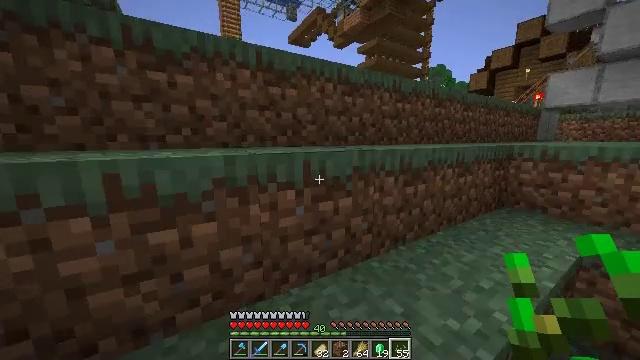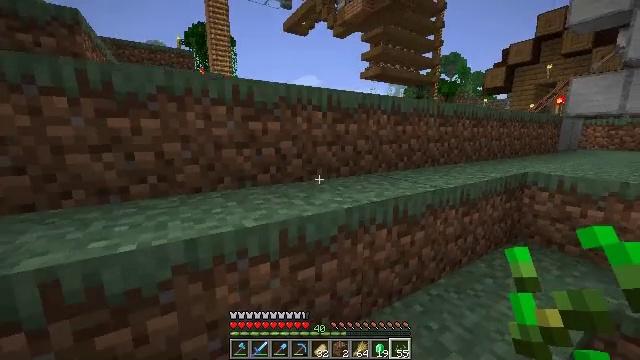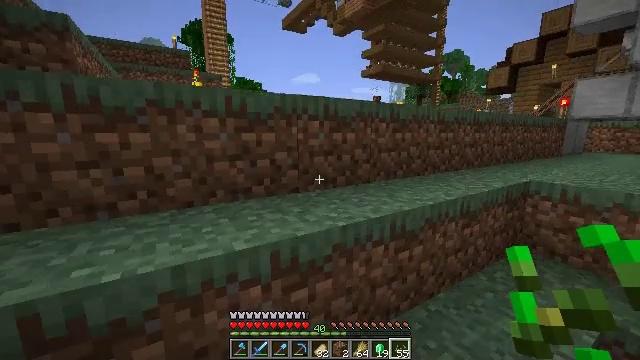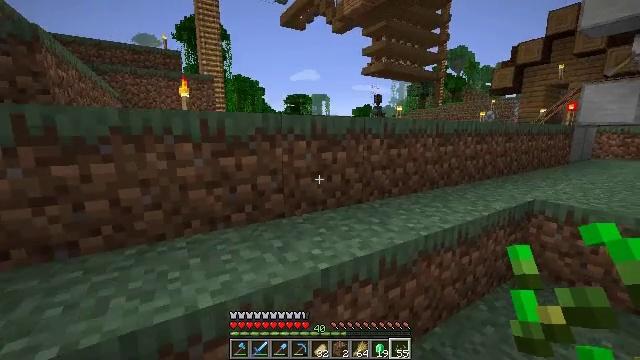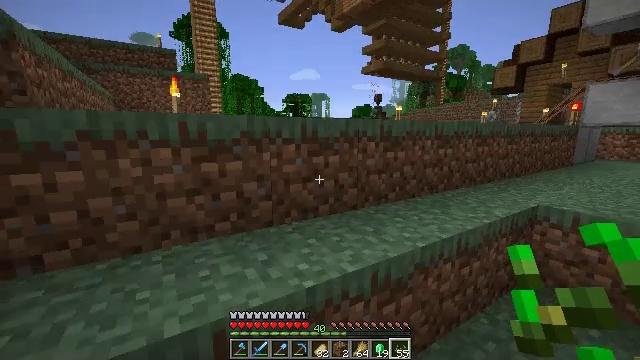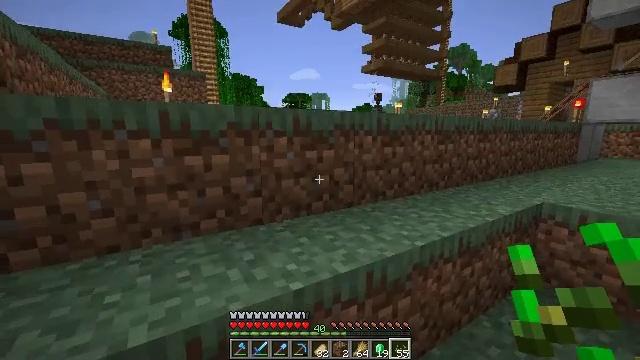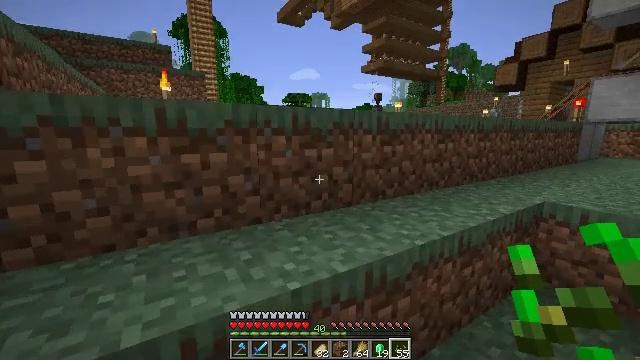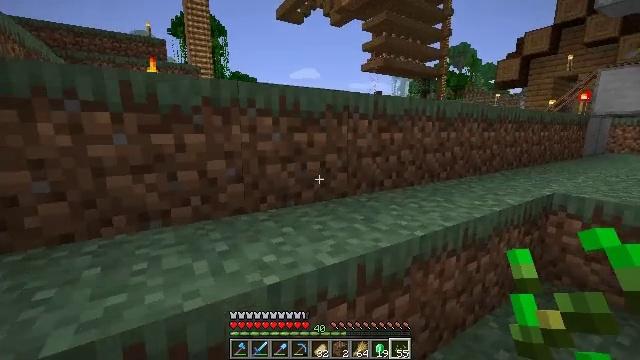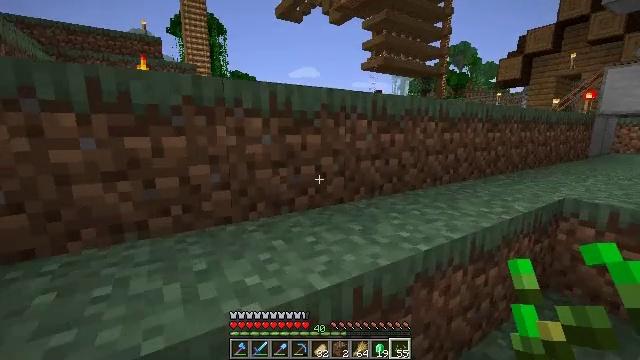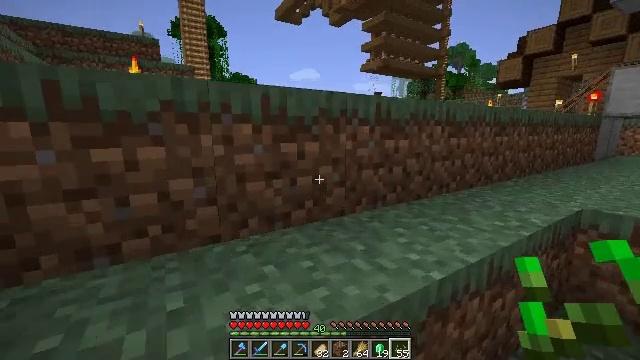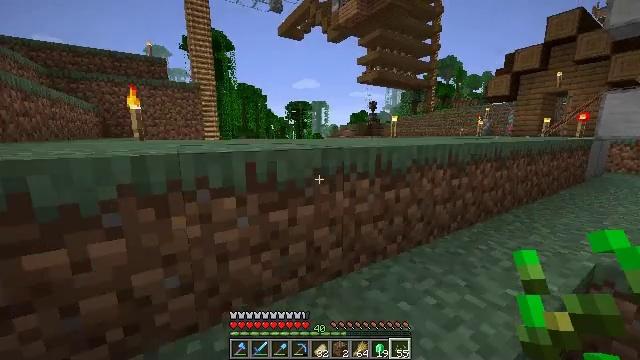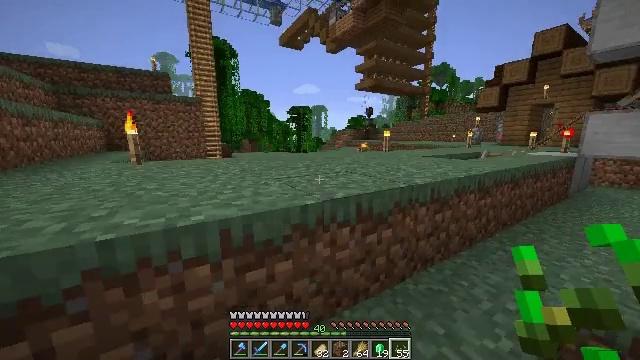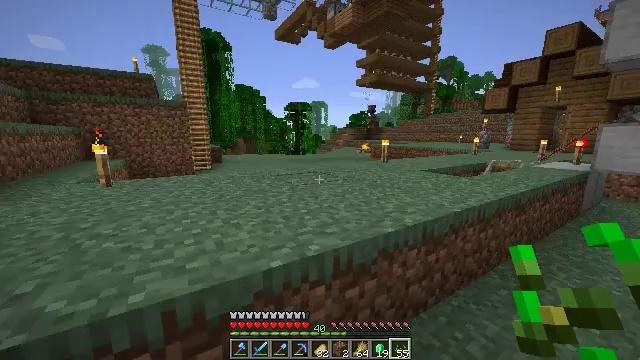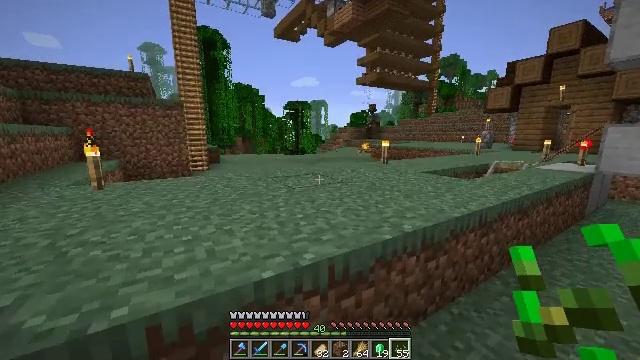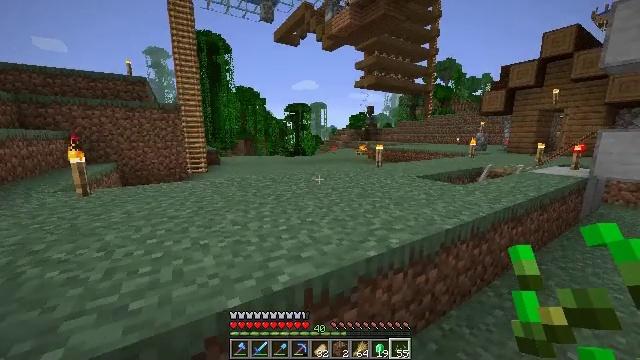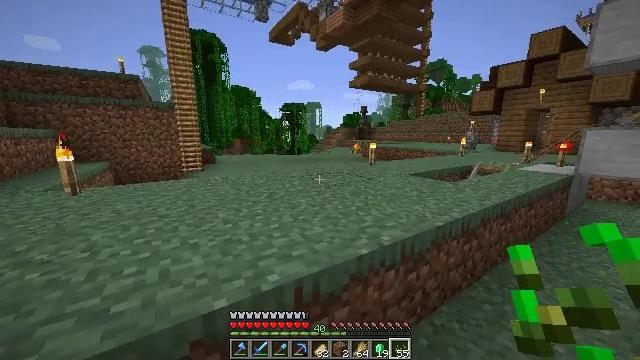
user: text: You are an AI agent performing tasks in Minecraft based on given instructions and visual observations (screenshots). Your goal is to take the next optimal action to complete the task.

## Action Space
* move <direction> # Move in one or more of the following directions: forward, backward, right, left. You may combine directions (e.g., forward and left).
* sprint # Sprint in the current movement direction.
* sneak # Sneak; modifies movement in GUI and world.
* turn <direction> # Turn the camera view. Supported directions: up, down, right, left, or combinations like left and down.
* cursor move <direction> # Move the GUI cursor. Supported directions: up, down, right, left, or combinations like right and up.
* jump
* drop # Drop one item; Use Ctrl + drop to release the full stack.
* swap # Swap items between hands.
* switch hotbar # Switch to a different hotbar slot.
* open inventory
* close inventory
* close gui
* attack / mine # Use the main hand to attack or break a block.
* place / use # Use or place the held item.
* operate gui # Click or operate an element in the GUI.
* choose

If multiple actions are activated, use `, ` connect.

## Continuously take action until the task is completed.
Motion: motion action
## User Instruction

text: Get a diamond hoe by crafting it.
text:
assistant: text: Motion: move forward, jump
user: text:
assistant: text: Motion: move forward, jump
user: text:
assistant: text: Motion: move forward, jump
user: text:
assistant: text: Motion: move forward, jump
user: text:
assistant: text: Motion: move forward, jump
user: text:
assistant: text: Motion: move forward, jump
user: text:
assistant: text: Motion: move forward, jump
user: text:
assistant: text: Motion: move forward, sprint, jump
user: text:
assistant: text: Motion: move forward, sprint, jump
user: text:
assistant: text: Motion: move forward, sprint, jump
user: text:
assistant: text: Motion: move forward, jump
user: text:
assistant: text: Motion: move forward, jump
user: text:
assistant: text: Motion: move forward, jump
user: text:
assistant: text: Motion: move forward, jump
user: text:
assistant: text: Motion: move forward, turn right, jump
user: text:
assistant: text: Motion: move forward, sprint, turn right, jump
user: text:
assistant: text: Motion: move forward, sprint, jump
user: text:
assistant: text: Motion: move forward, sprint, jump
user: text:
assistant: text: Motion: move forward, sprint, jump
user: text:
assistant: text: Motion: move forward, jump
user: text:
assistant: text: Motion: move forward, jump
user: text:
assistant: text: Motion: move forward, turn down, jump
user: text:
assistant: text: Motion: move forward, jump
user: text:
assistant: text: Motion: move forward, jump
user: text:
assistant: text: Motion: move forward, jump
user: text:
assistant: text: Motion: move forward, sprint, jump
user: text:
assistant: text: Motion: move forward, sprint, jump
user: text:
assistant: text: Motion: move forward, sprint, jump
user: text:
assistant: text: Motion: move forward, turn down, jump
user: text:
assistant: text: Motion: move forward, turn left and down, jump